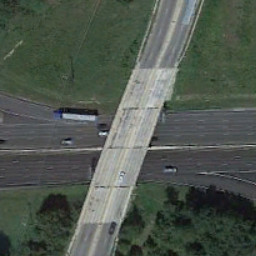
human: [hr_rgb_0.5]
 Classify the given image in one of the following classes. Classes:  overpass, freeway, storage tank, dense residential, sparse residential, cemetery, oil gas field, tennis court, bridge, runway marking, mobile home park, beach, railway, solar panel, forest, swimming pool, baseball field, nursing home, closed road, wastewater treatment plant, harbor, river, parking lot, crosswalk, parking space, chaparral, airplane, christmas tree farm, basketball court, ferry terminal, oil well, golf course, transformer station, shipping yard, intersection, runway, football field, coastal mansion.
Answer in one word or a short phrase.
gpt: overpass